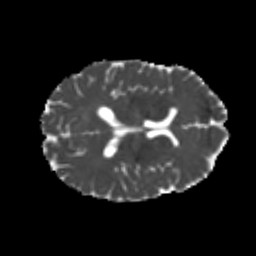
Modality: MD
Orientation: axial
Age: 23
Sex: female
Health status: healthy
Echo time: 0.074 s